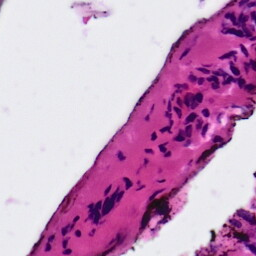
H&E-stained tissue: Ovarian